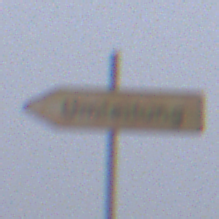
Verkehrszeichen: UmleitungswegweiserLinksweisend
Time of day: MorningAfternoon
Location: Outdoor (RoadRail)
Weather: Overcast
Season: NotSpecified
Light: Natural